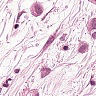
Metastatic tissue present: yes